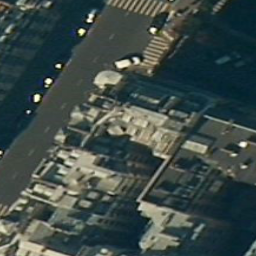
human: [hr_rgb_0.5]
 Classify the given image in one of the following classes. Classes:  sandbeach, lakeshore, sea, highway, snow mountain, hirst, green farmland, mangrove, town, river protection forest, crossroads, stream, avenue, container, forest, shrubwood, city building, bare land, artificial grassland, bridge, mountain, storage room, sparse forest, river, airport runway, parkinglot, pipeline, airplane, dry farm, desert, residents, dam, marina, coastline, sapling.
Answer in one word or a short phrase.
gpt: city building